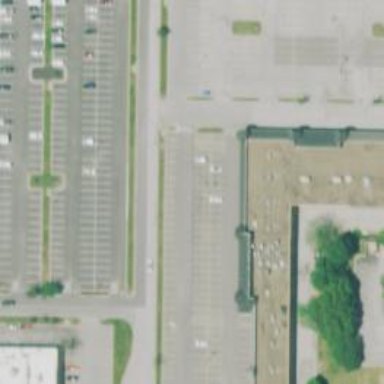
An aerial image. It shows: Parking space is available.